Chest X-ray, PA view. Patient: 27 years old, sex F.
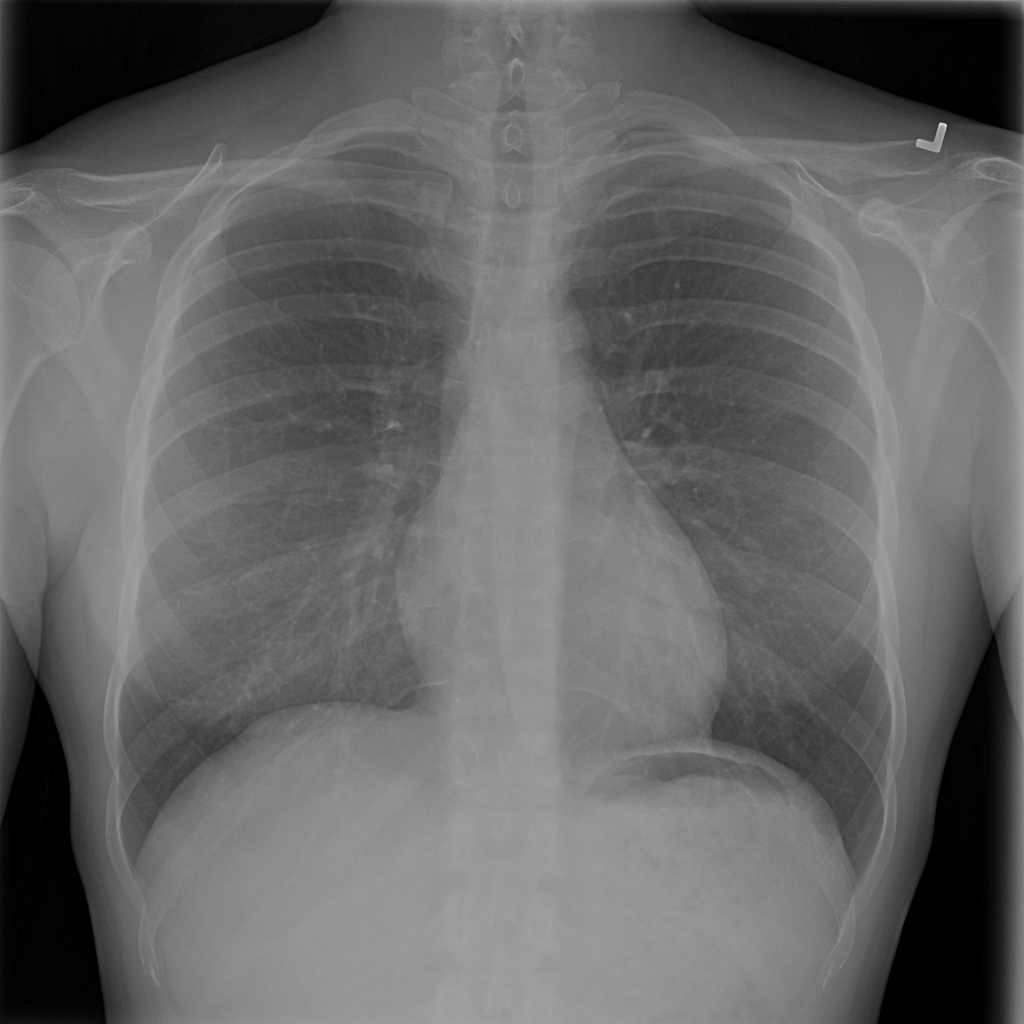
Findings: No Finding